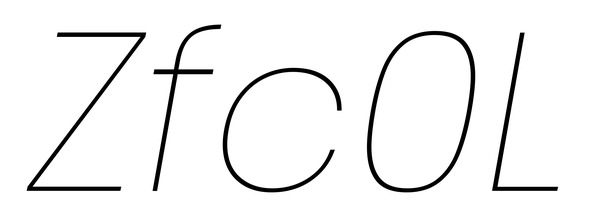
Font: Poppins-ThinItalic